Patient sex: F
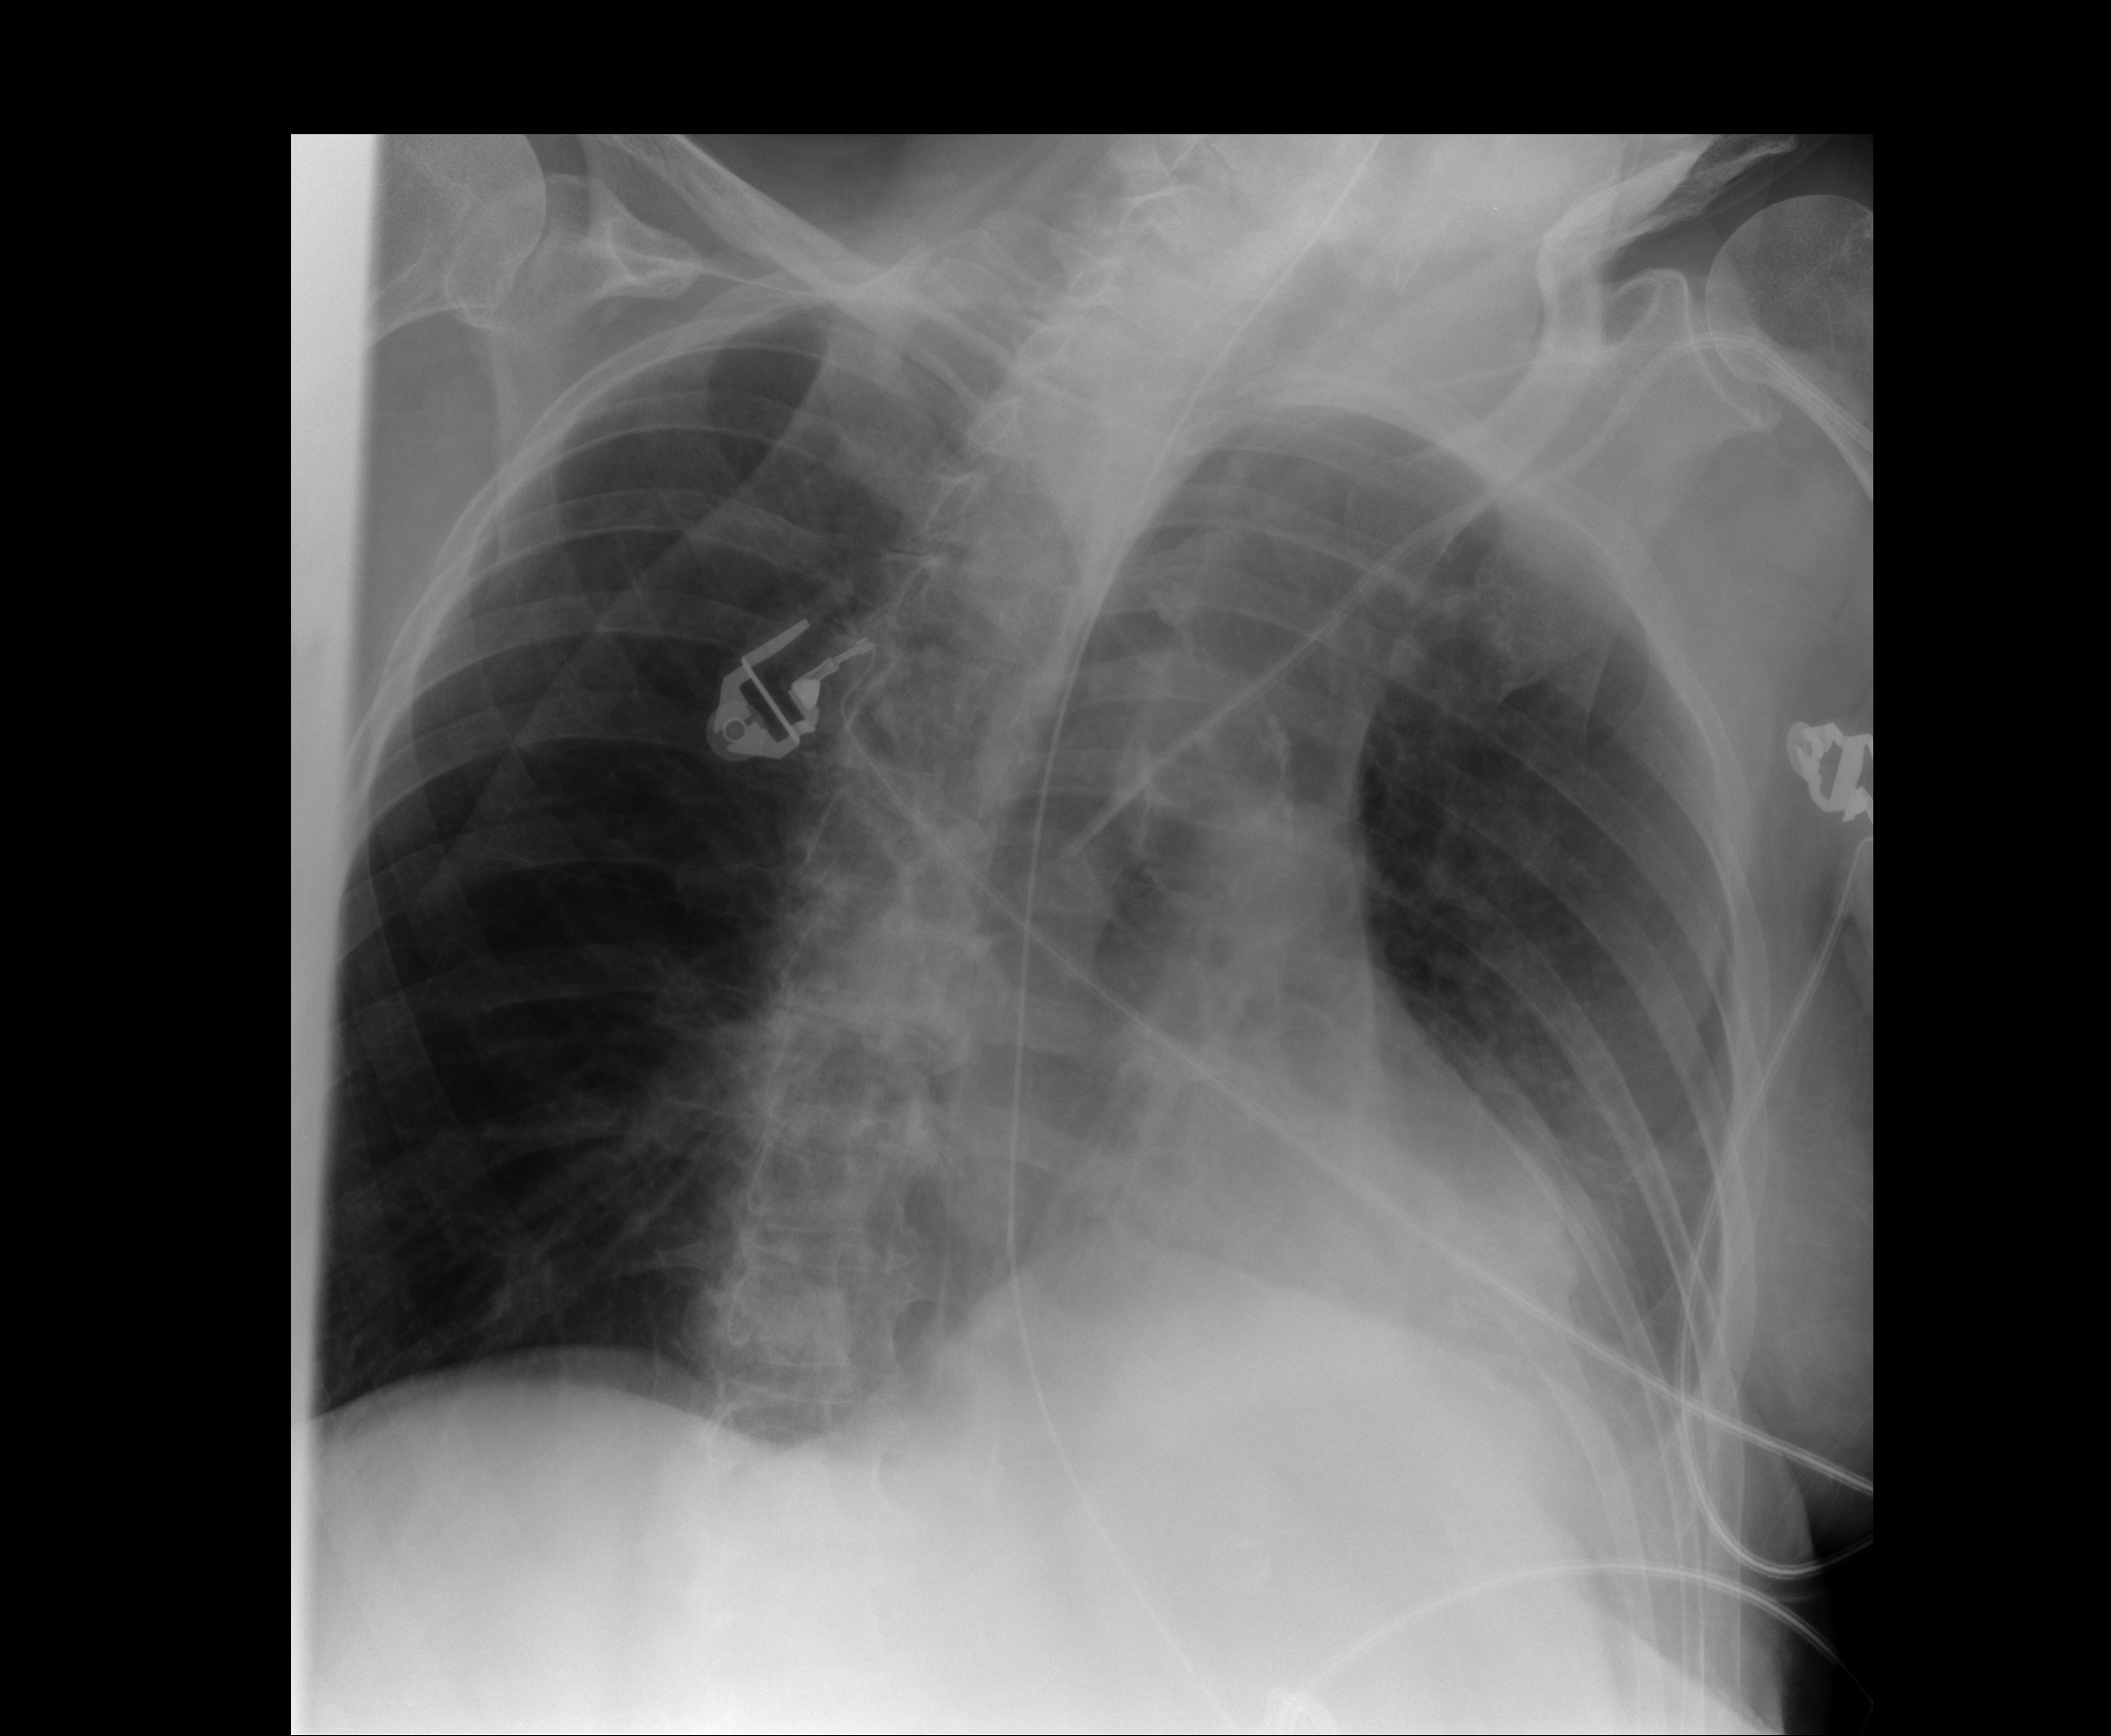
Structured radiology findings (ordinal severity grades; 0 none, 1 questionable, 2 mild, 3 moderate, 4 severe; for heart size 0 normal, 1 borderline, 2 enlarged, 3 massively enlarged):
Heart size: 0
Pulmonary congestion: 0
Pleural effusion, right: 0
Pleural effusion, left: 2
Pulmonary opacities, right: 0
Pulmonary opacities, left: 0
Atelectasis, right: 0
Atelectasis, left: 2